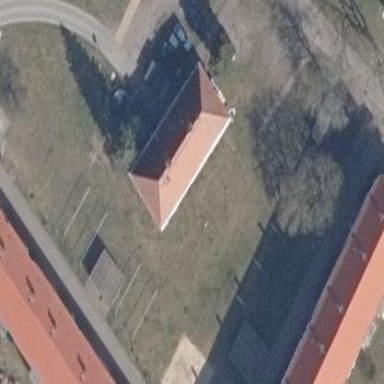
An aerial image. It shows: Residential building with hipped brown roof and grey exterior.